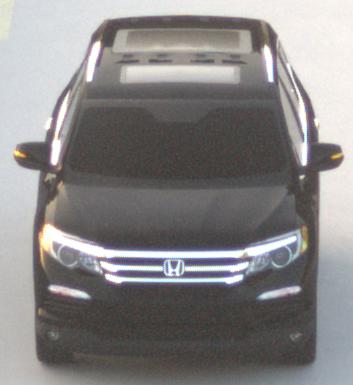
Make: Honda
Model: Pilot
Detailed model: 3
Model produced from: 2015
Model produced until: 2022
Doors: 5
Color: black
Road condition: dry road
Daytime: sunrise or sunset
Contrast: low contrast